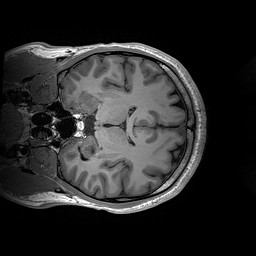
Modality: T1w
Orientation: coronal
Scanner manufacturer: siemens
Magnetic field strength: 3 T
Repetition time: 2.2 s
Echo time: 0.00244 s